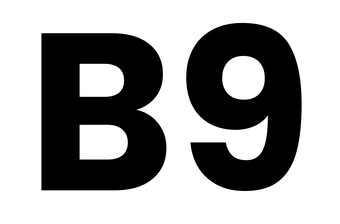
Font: Poppins-Bold